Interaction volume radius: 10 \u00c5
Interaction volume height: 10 \u00c5
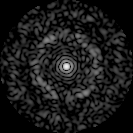
Disorder parameter: 0.8437